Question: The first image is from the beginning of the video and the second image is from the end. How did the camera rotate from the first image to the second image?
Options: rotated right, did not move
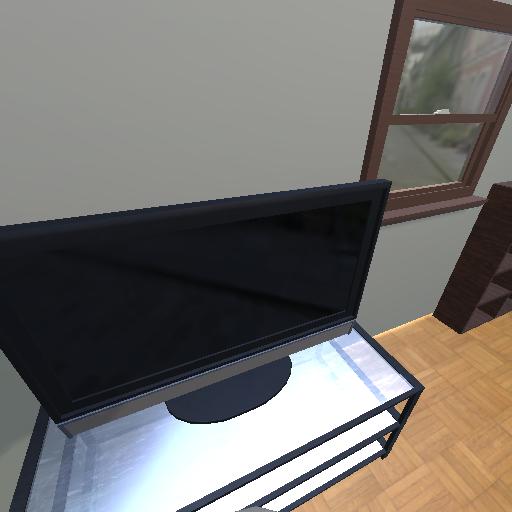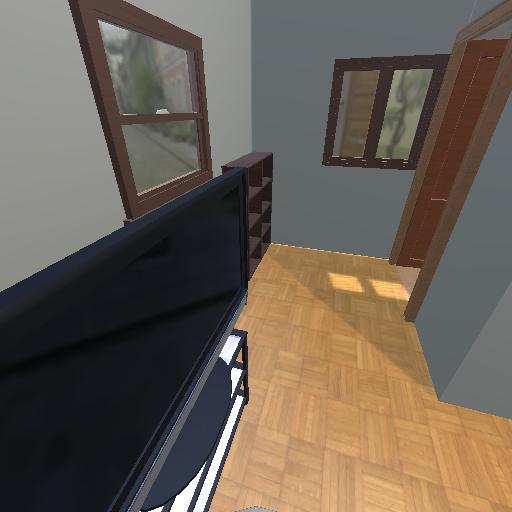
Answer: rotated right